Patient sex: M
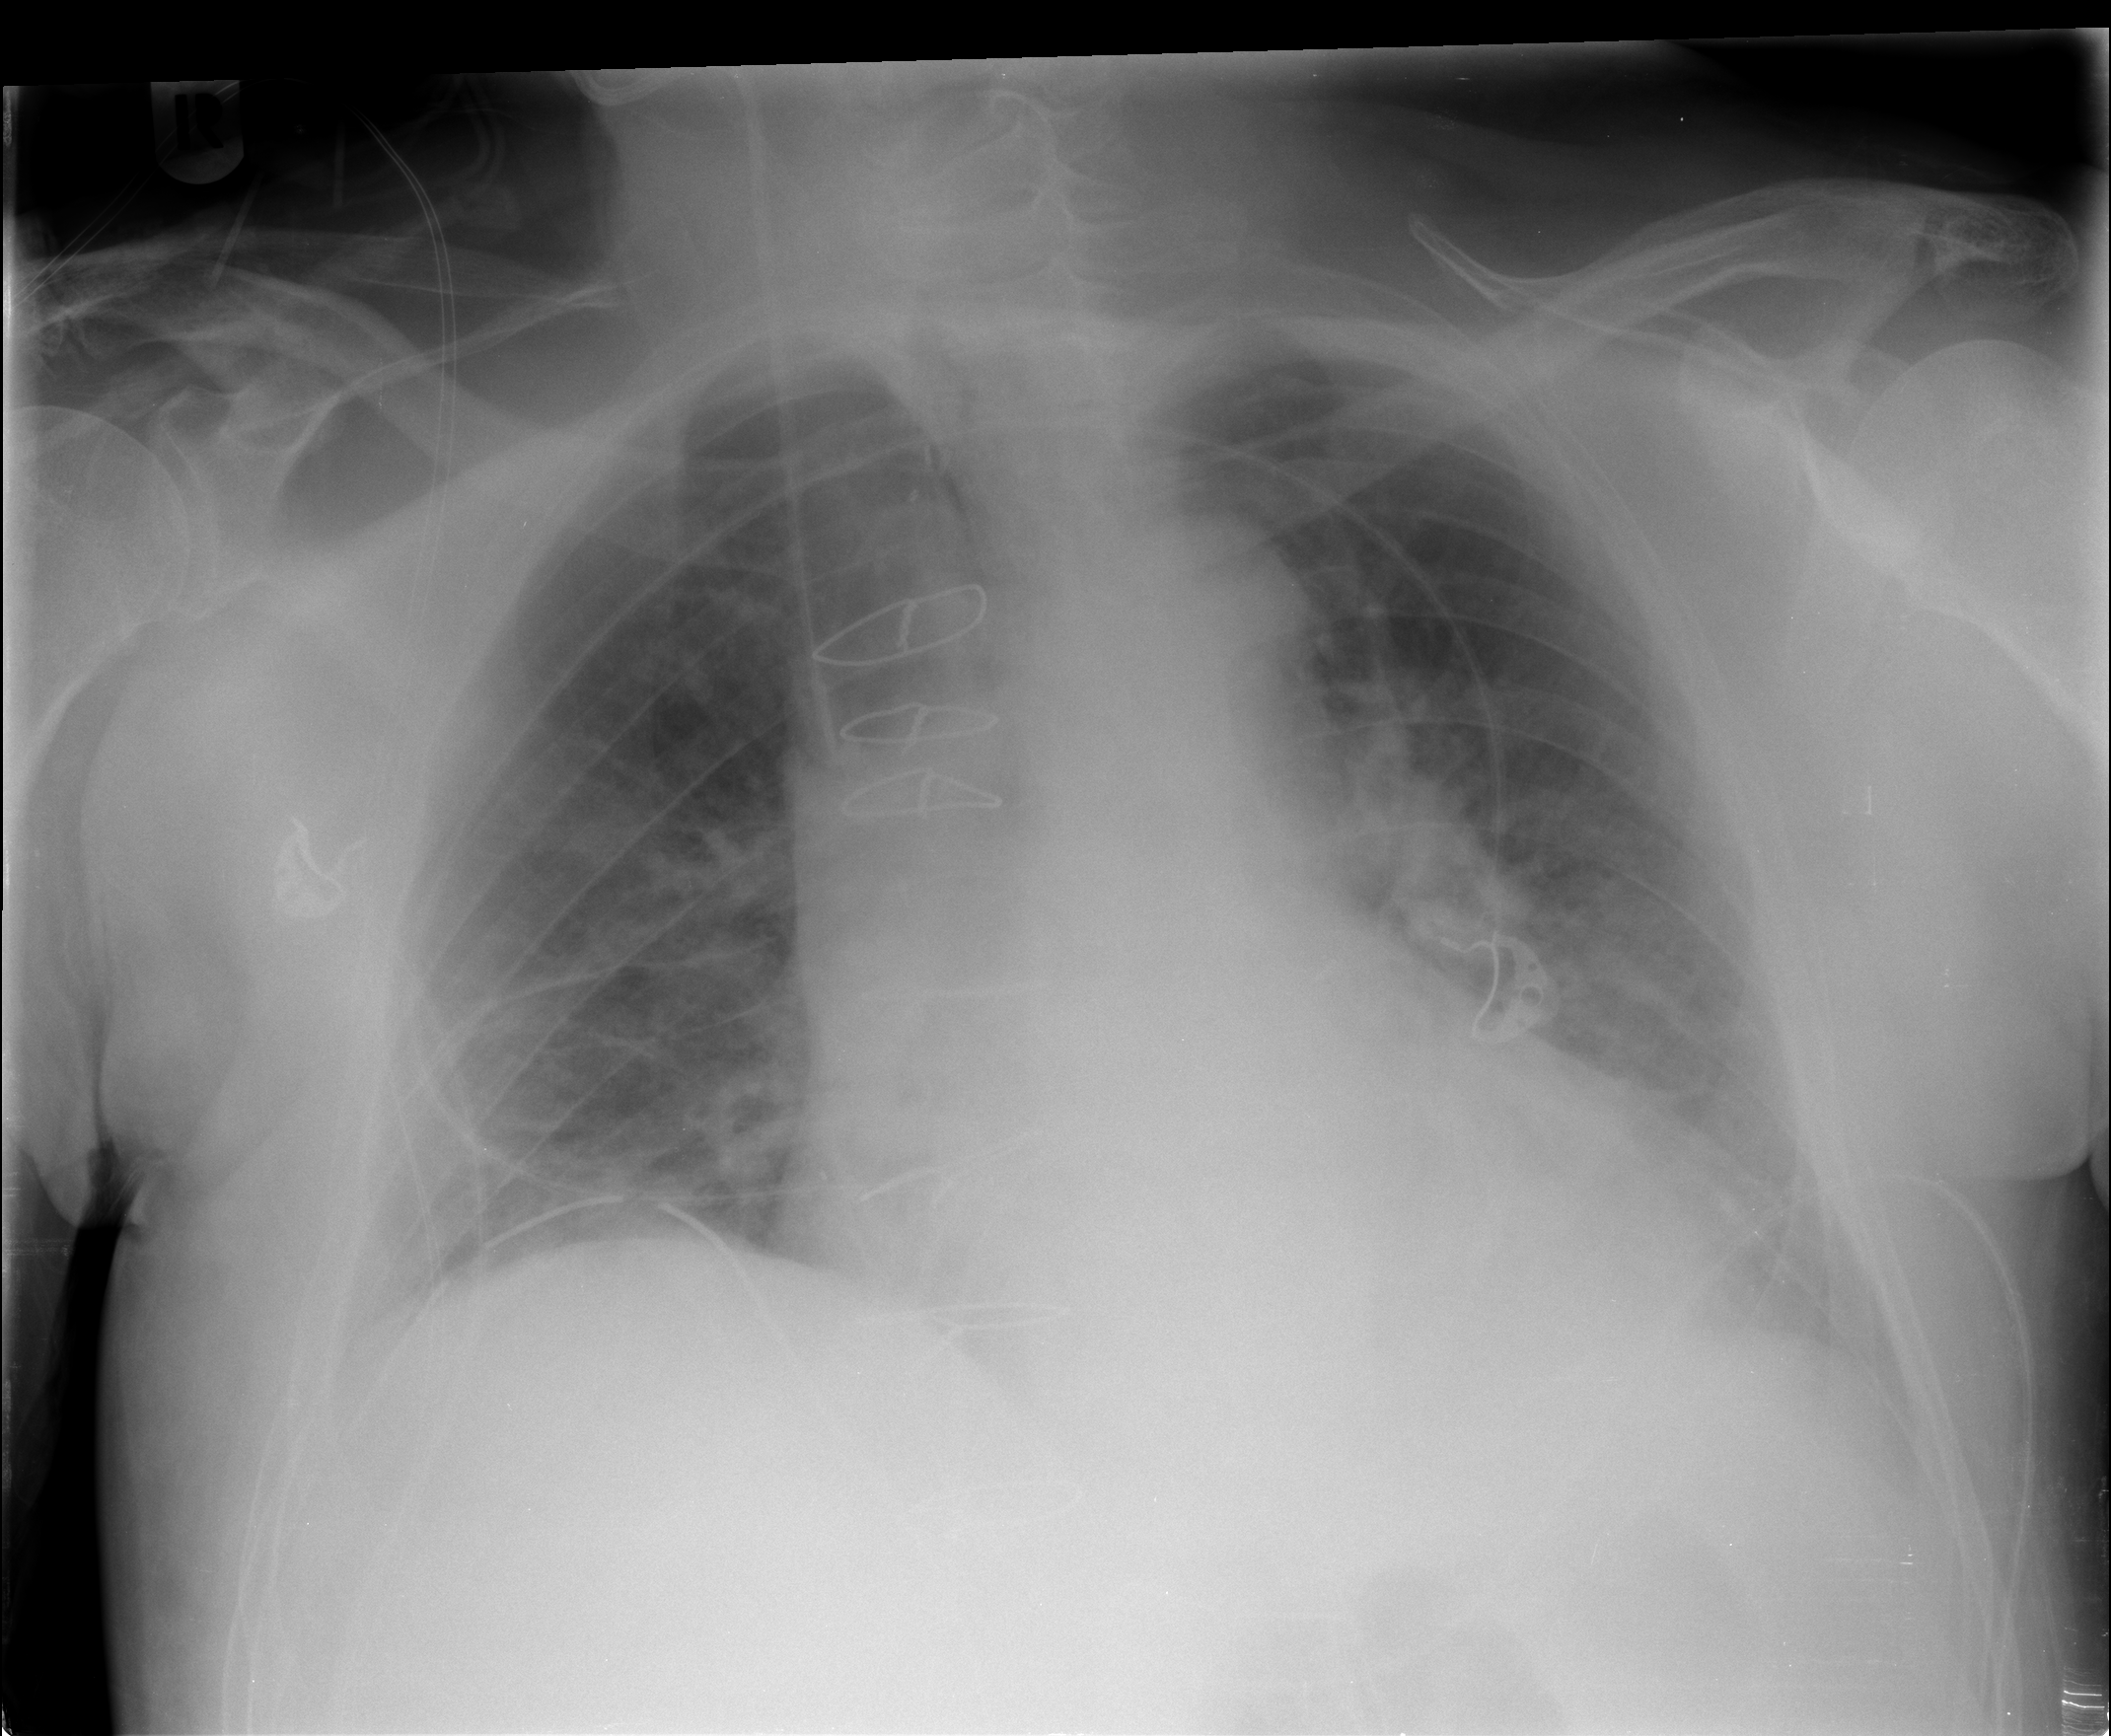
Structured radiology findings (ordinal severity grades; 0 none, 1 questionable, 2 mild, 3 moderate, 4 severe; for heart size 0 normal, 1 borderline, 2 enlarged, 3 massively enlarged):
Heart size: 2
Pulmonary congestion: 2
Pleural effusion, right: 0
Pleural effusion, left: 1
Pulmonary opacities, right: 0
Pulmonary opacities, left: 0
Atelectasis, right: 1
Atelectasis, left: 2